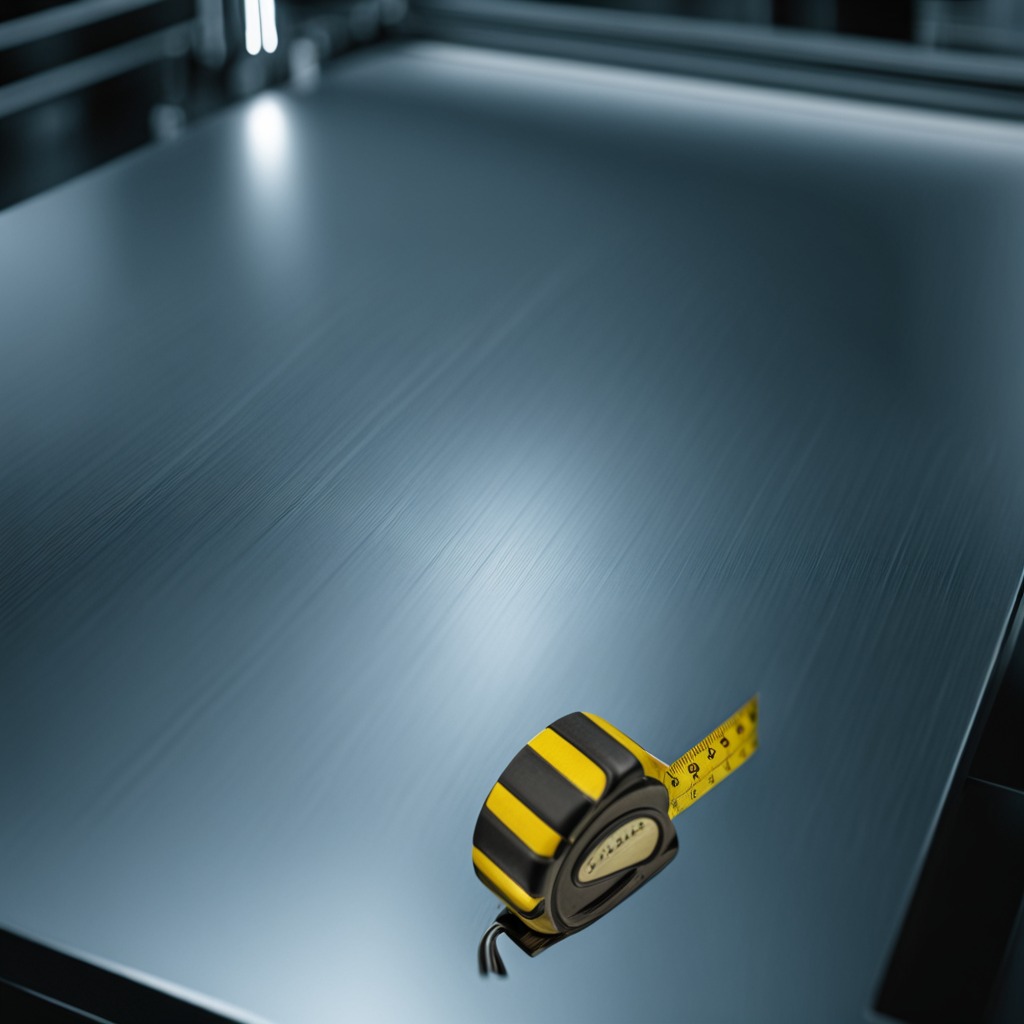
A measuring tape is lying on a metal table in a machine shop under fluorescent lights.